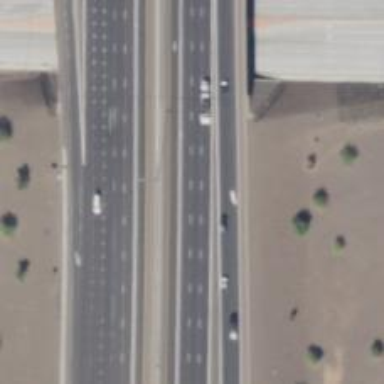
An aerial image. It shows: Asphalt motorway.